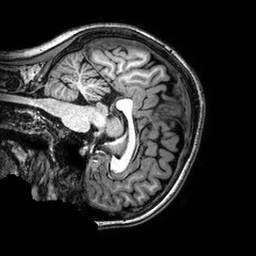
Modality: T1w
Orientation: sagittal
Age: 28
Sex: female